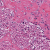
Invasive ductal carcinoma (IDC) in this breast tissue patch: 0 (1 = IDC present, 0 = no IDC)